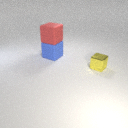
large red rubber cube above large blue rubber cube